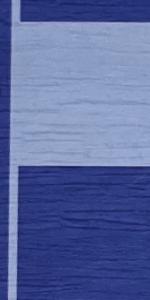
Label: Empty